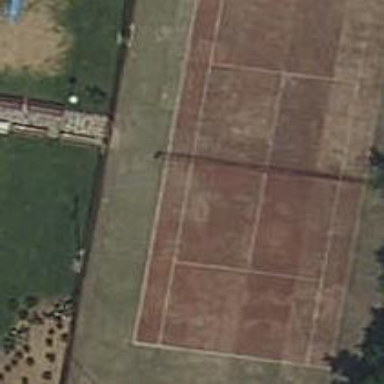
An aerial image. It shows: Tennis court on pitch.